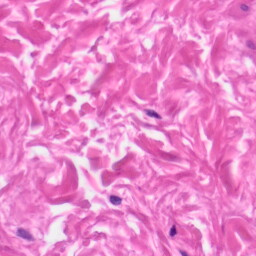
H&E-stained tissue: Skin